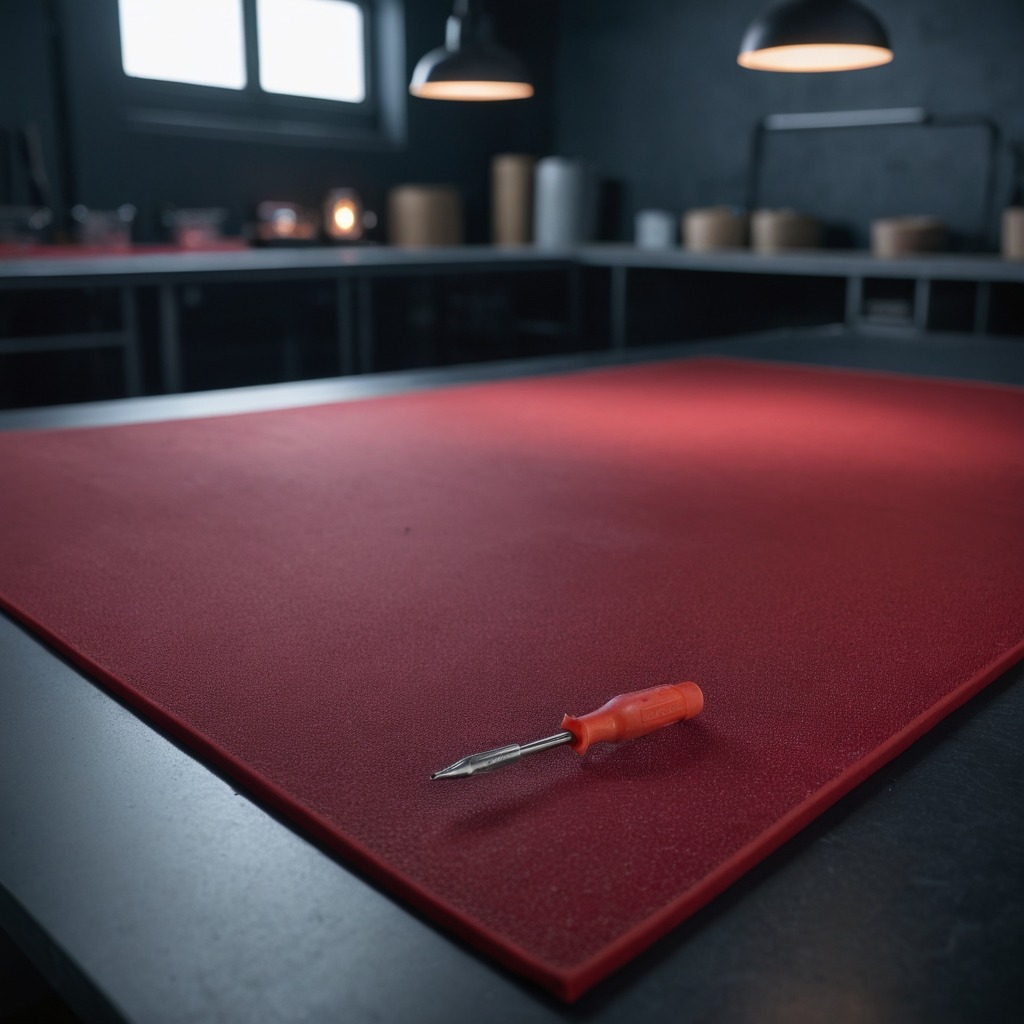
A screwdriver is lying on the clean granite tabletop inside a workshop at night.